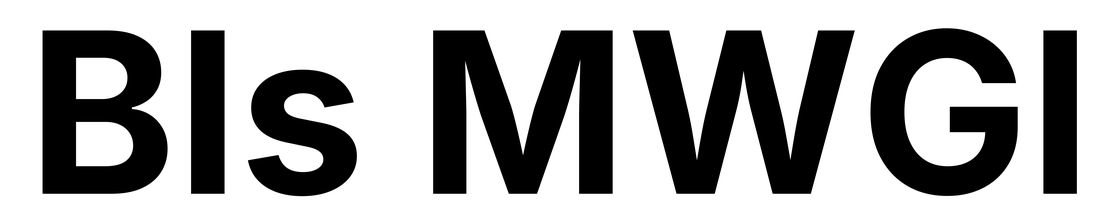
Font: Inter_Bold